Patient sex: M
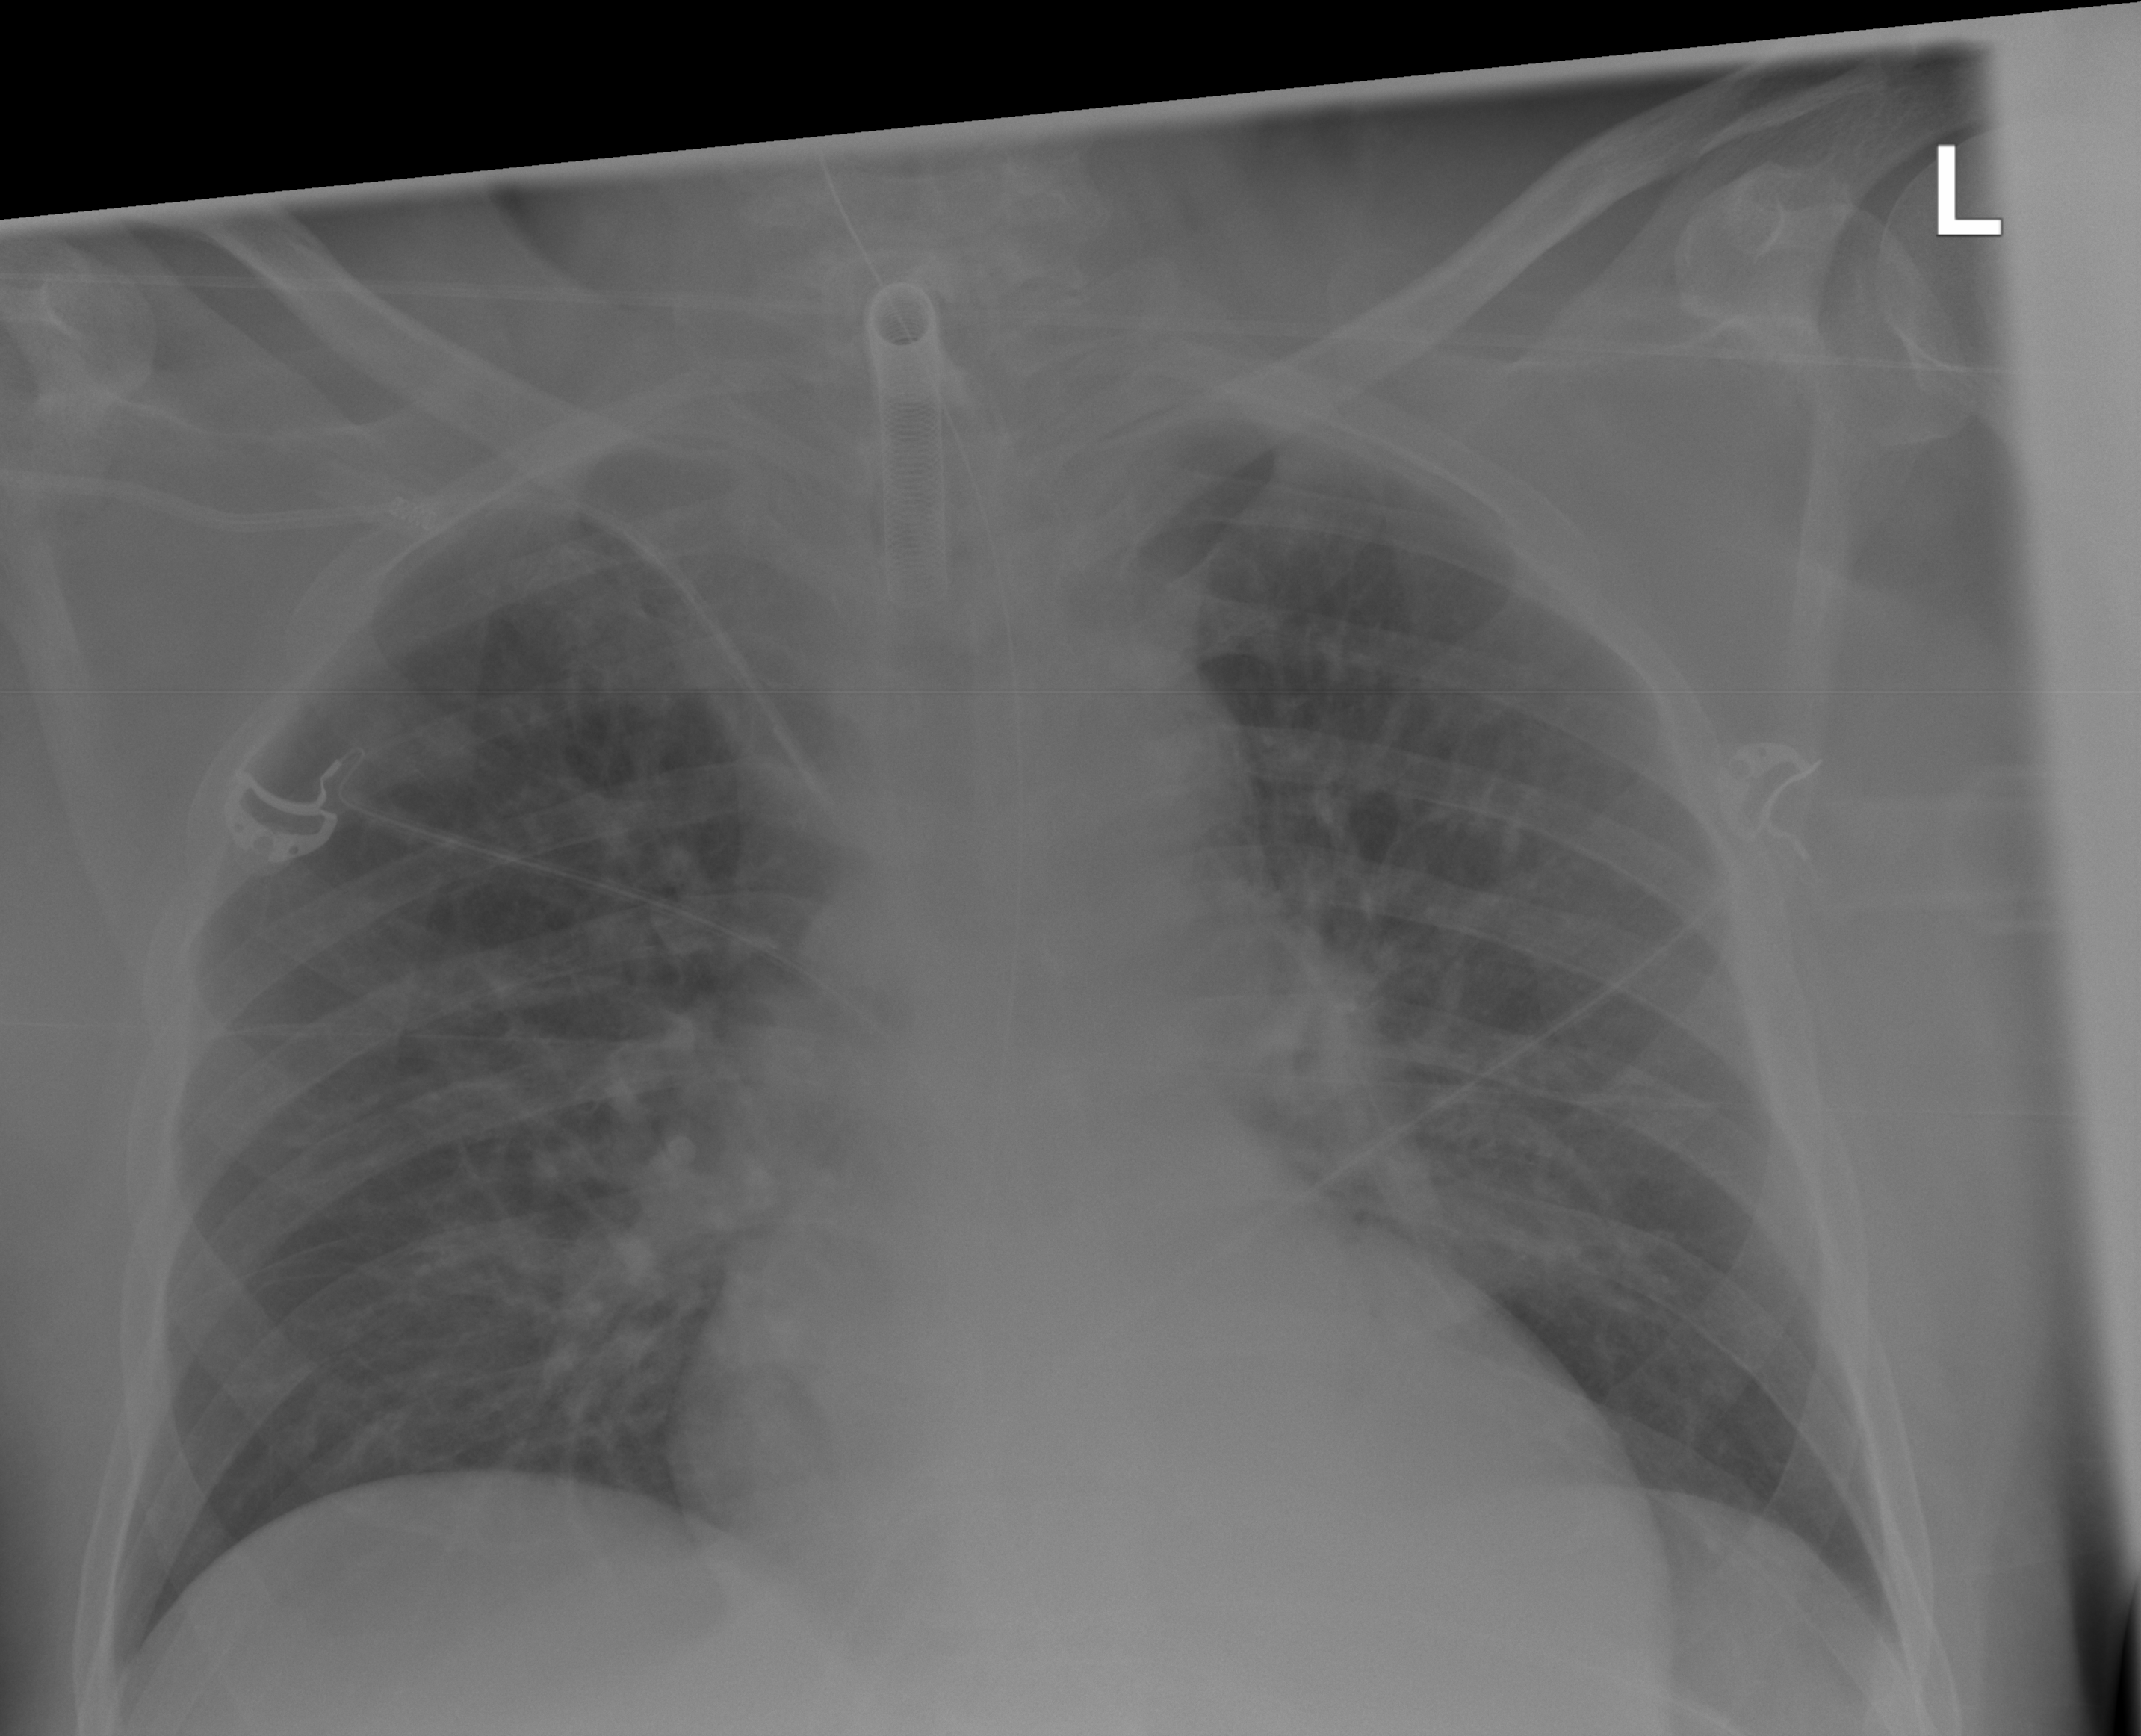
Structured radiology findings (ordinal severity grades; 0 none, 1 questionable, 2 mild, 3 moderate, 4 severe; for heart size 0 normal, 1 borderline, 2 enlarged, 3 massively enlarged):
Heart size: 2
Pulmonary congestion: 2
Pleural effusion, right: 0
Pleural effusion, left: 0
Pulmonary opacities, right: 0
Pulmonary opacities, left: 0
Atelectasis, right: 0
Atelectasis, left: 0